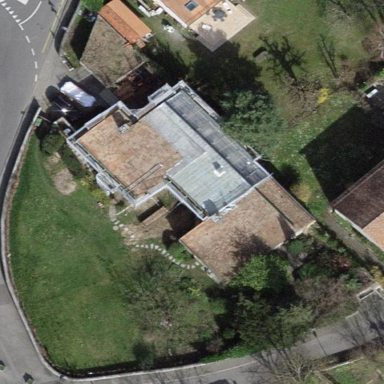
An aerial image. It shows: Garden enclosed by fence.